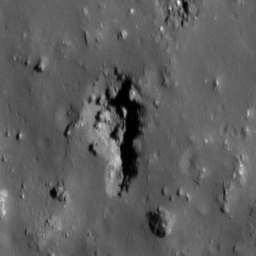
Pit: Tycho 5c
Host crater: Tycho
Host type: impact_melt
Lunar coordinates: latitude -42.615, longitude 348.642